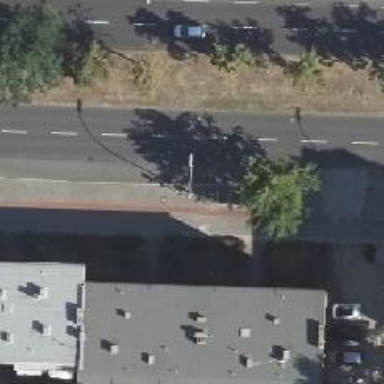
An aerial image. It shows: Sidewalk.